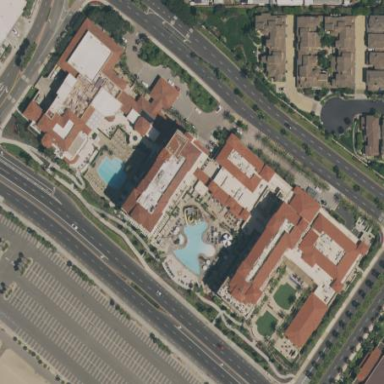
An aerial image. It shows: Hotel.